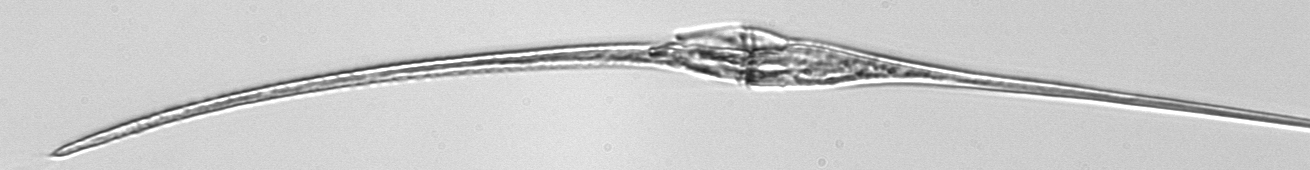
Label: Tripos_fusus